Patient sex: F
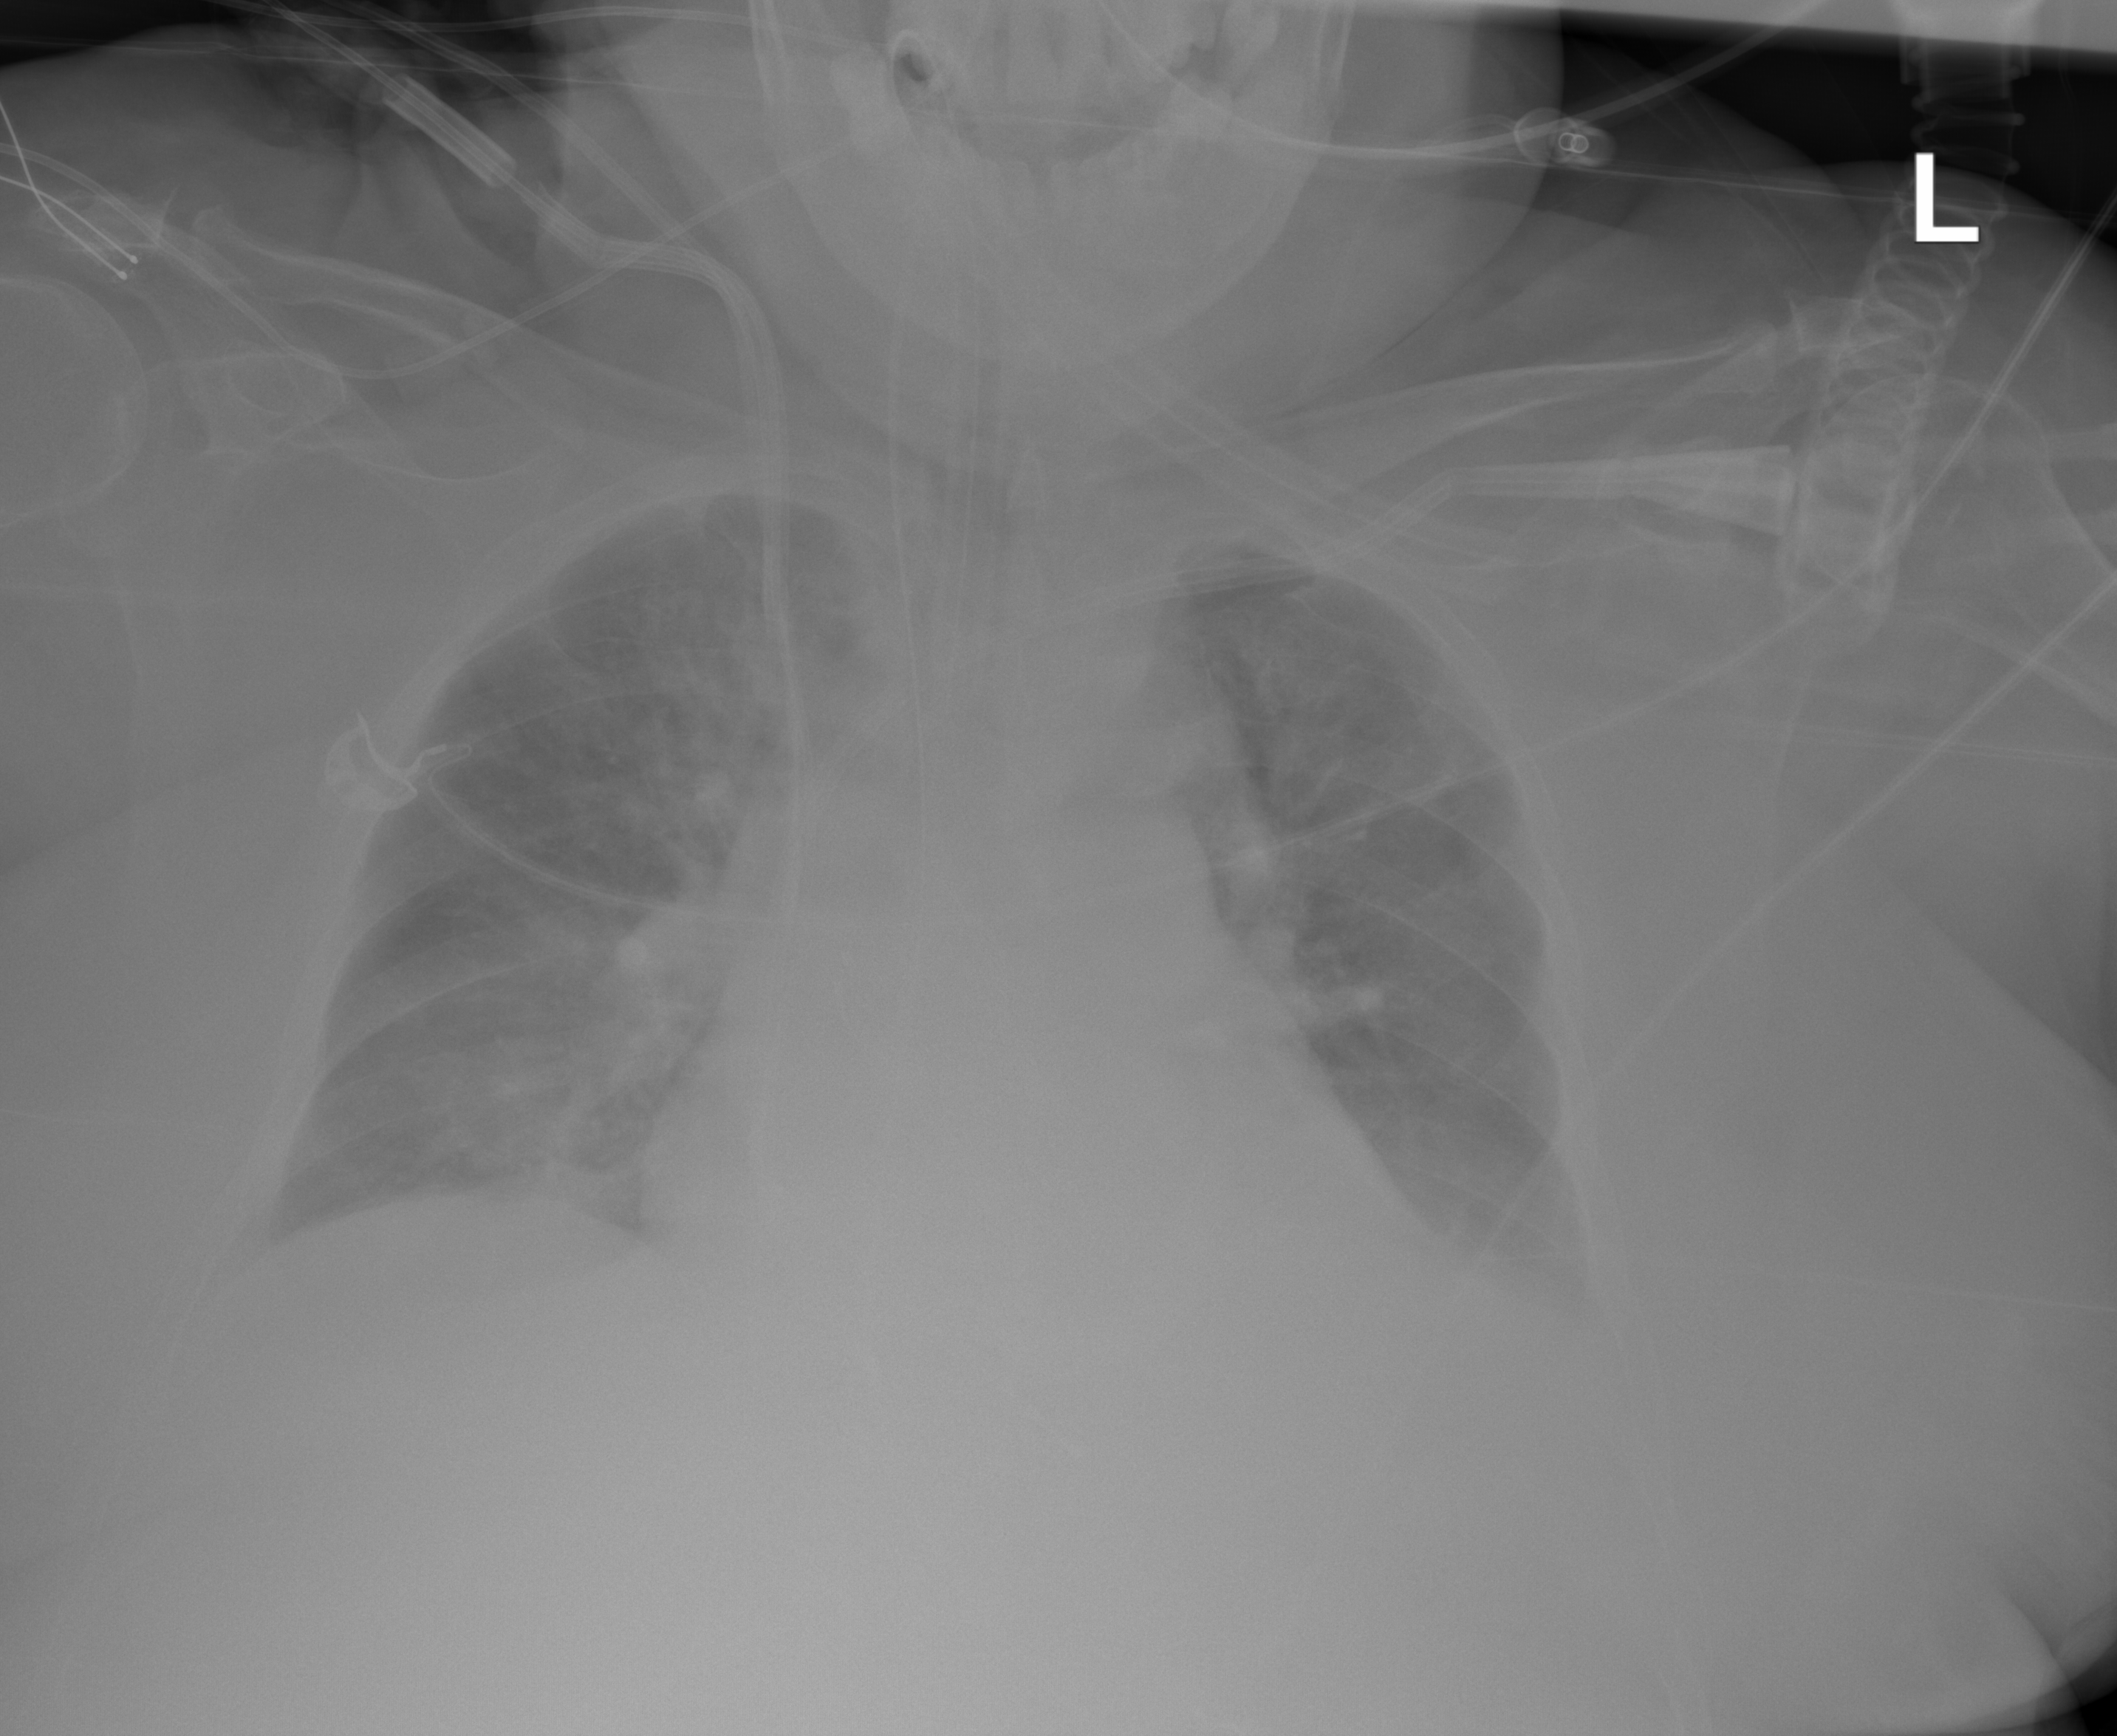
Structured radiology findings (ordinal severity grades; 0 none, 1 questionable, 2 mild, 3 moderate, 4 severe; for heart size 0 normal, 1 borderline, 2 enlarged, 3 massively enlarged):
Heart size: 1
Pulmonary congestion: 3
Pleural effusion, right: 1
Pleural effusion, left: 2
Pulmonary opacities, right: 3
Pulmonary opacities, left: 3
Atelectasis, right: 2
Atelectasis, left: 2